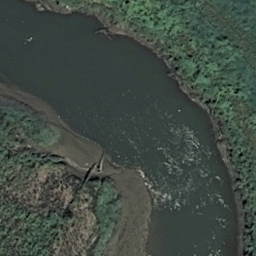
Label: river